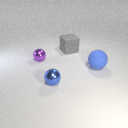
small blue metal sphere in front of large blue rubber sphere